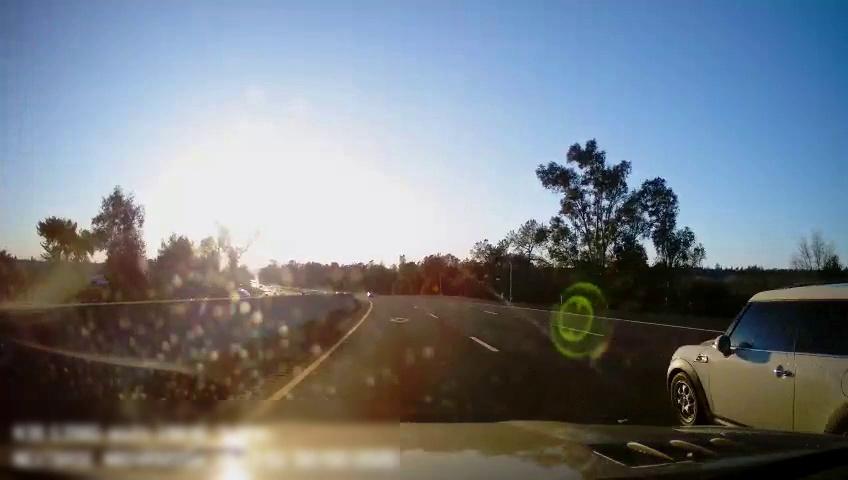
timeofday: Day
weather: Cloudy
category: Drivable Space
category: Vehicles | Car
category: Lanes | Alternate Lane
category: Lanes | Current Lane
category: Lanes | Current Lane
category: Lanes | Alternate Lane